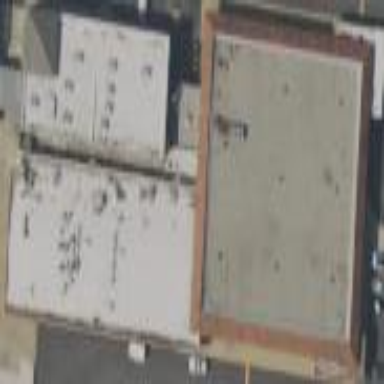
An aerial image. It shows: Retail building.